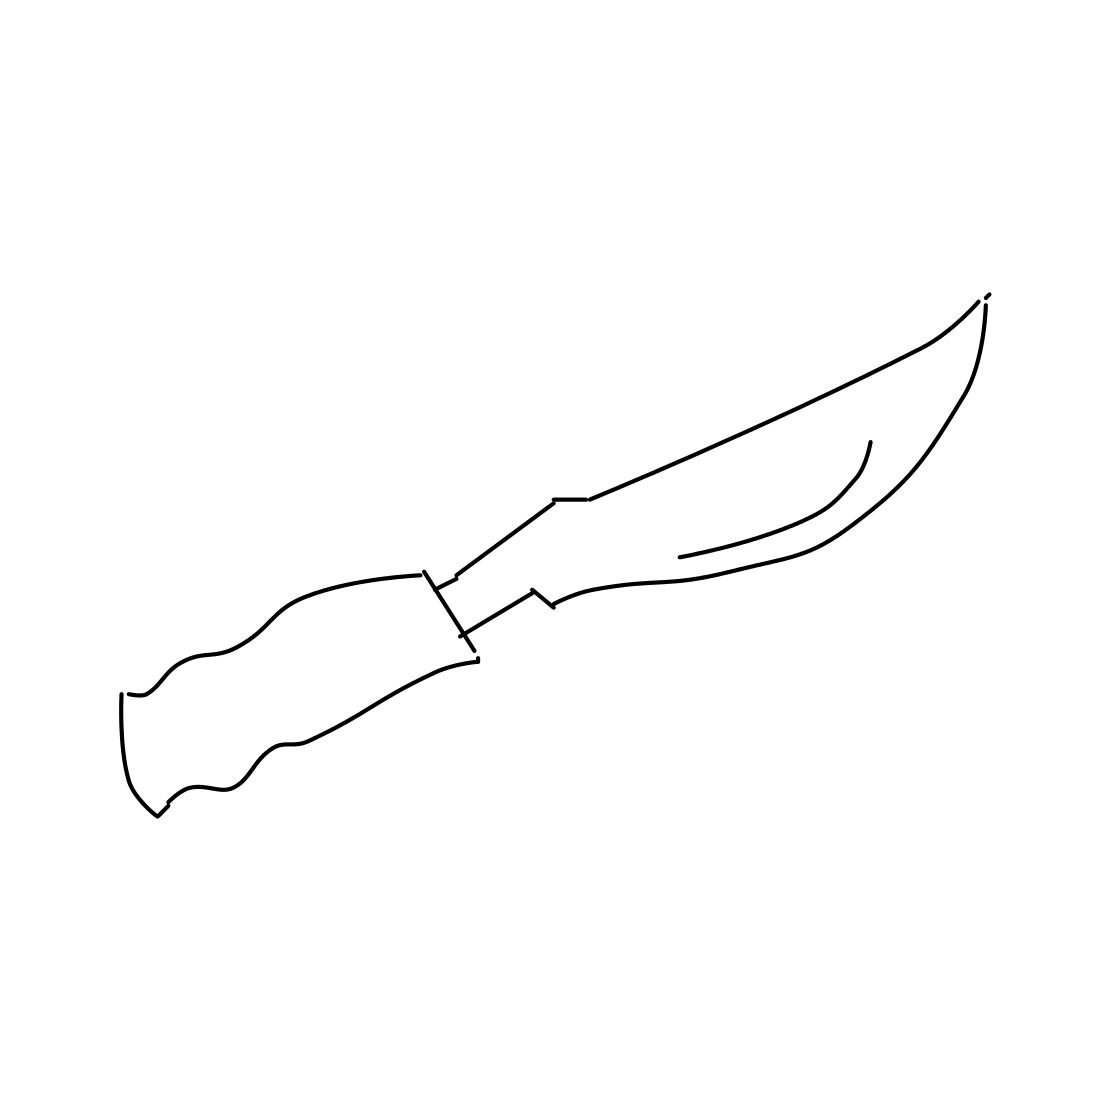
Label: knife